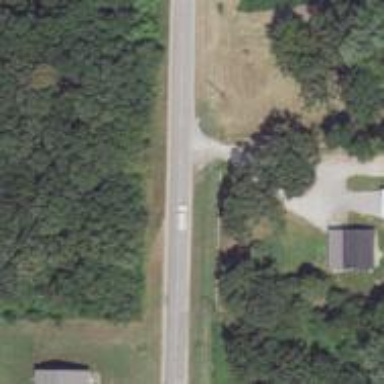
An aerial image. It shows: Driveway.